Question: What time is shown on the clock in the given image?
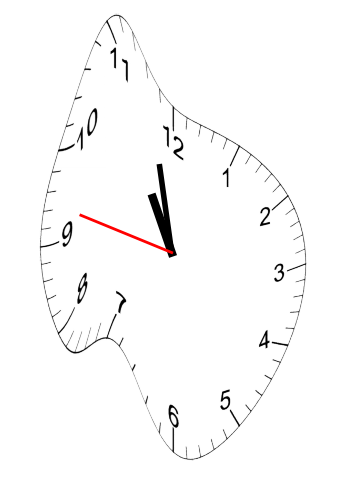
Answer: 10:57:47